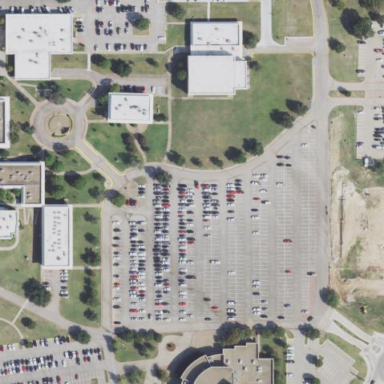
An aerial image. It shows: College.